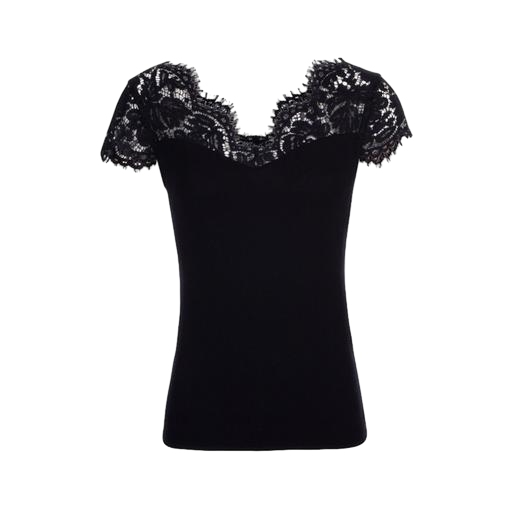
black lace-accented top, black lace t-shirt, black lace-yoke jersey t-shirt, white background